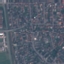
Label: Residential